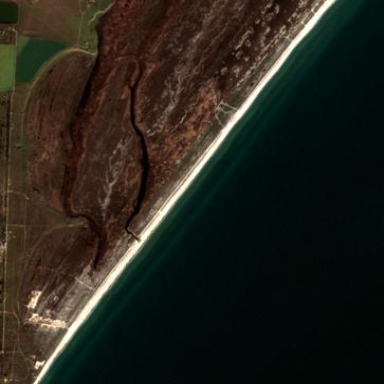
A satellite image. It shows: Beautiful beach with natural surroundings.